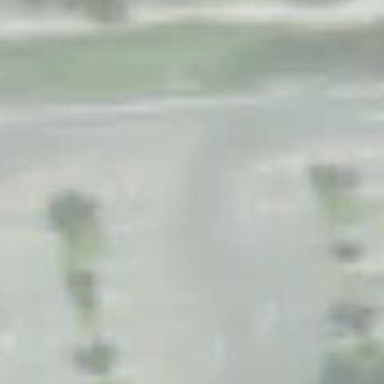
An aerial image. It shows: Road with "give way" sign.